Question: In WPF, I can add whatever UI into 'ListBoxItem's by providing the 'ListBox' with an 'ItemTemplate':
'''
<ListBox ItemsSource="{Binding}">
<ListBox.ItemTemplate>
<DataTemplate>
<Border BorderThickness="1" BorderBrush="Gray" CornerRadius="8" Padding="4,0,4,0">
<Grid>
<Grid.ColumnDefinitions>
<ColumnDefinition Width="50"/>
<ColumnDefinition/>
</Grid.ColumnDefinitions>
<Grid.RowDefinitions>
<RowDefinition/>
<RowDefinition/>
<RowDefinition/>
</Grid.RowDefinitions>
<CheckBox Grid.Column="1" Content="Is Active Customer" IsChecked="{Binding IsActive}"/>
<Label Content="Id:" Grid.Row="1" HorizontalAlignment="Right"/>
<Label Content="Name:" Grid.Row="2" HorizontalAlignment="Right"/>
<TextBox Text="{Binding Id}" Grid.Row="1" Grid.Column="1"/>
<TextBox Text="{Binding Name}" Grid.Row="2" Grid.Column="1"/>
</Grid>
</Border>
</DataTemplate>
</ListBox.ItemTemplate>
</ListBox>
'''
Results in:

Is there any way to achieve the same in Windows Forms?
1 - Is there any way to achieve the same in Windows Forms, all while maintaining 'separation of concerns' between the 'View' and the 'Application Logic' in such a way that if I later wanted to completely redefine the 'View', I wouldn't have to refactor the entire application?
2 - Does winforms support databinding in such a way that each of my 'ListBoxItems' can be bound to a complex 'Entity', eventually including an intermediate type conversion from Model data to UI data and back, in such a way that I don't have to write tons of boilerplate code to populate the view and then pass the UI values back into the Model in order to save?
3 - What if I wanted to introduce 'Animations' in such a way that the currently 'SelectedItem' would animatedly expand itself into some kind of "Row Details" mode, where you can see a lot of additional information?
4 - Does winforms support 'UI Virtualization' in such a way that if I have, say 1 million items it doesn't take a lifetime to load the UI, and only render what's visible on screen?
5 - Say I wanted to introduce complex graphics to the equation. Is winforms rendering hardware-accelerated?
6 - How do I make all this 'Resolution Independent' in such a way that the ListBox and all its contents stretch to the available window size in order to leverage larger screens while maintaining compatibility with smaller ones?
7 - It's been suggested to use the 'ListView' control instead of a regular 'ListBox', does the 'ListView' provide the ability to add ANY UI into it? can I add Videos for example for each item? or a complex Master/Detail template with Save and edit Buttons?
8 - Does winforms provide a consistent and adequate <URL> that enables the creation of high-fidelity WYSIWYG documents and other types of rich content?
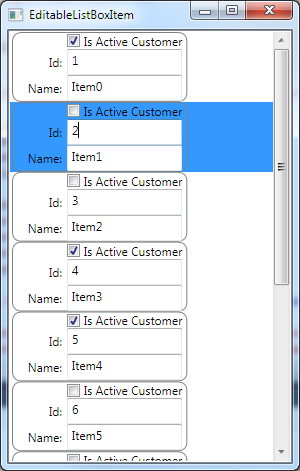
Answer: To answer the overarching question - how to do this in WinForms - I'd suggest the following:
1. Use a WPF ListBox in your WinForms application, wrapped in an ElementHost. This has its own issues, but I think it's the cleanest way to get the desired effect. if that doesn't fit the bill, then
2. Use a third party control suite that has components which support this (Infragistics and DevExpress both do).
3. Spin your own derived ListBox control that overrides paint, etc to render the desired content.
To your individual questions:
1. Is there any way to achieve the same in Windows Forms, all while maintaining separation of concerns between the View and the Application Logic in such a way that if I later wanted to completely redefine the View, I wouldn't have to refactor the entire application? In the past, I've used the MVP (model-view-presenter) paradigm with Windows Forms. It works for separating the view from the business logic, albeit not as cleanly as an MVVM approach with WPF. The best advice I can give is: don't put business logic in event handlers.
2. Does winforms support databinding in such a way that each of my ListBoxItems can be bound to a complex Entity, eventually including an intermediate type conversion from Model data to UI data and back, in such a way that I don't have to write tons of boilerplate code to populate the view and then pass the UI values back into the Model in order to save? No. Windows Forms databinding does not support complex data binding. You could implement something yourself via ICustomTypeDescriptor or IBindingSource that can take complex paths and evaluate them for binding purposes...but nothing exists out of the box for this.
3. What if I wanted to introduce Animations in such a way that the currently SelectedItem would animatedly expand itself into some kind of "Row Details" mode, where you can see a lot of additional information? You'd have to roll your own Windows Forms ListBox and ListBoxItems and override the paint operations.
4. Does winforms support UI Virtualization in such a way that if I have, say 1 million items it doesn't take a lifetime to load the UI, and only render what's visible on screen? Not out of the box, but some third party control suites have components that support types of virtualization...but not at all in the same way WPF does.
5. Say I wanted to introduce complex graphics to the equation. Is winforms rendering hardware-accelerated? Windows Forms is based on GDI+. GDI+ is not hardware accelerated: Windows Forms very slow under Windows7?
6. How do I make all this Resolution Independent in such a way that the ListBox and all its contents stretch to the available window size in order to leverage larger screens while maintaining compatibility with smaller ones? You can use Docking and Anchoring in Windows Forms to accomplish this. Or you can add custom event handlers to perform appropriate layout adjustments based on resolution and Window size.
7. It's been suggested to use the ListView control instead of a regular ListBox, does the ListView provide the ability to add ANY UI into it? can I add Videos for example for each item? or a complex Master/Detail template with Save and edit Buttons? This is simplifying...but a ListView is simply a ListBox that supports multiple view types. It is also more limited in terms of databinding. http://blog.gfader.com/2008/09/winforms-listbox-vs-listview.html.
8. Does winforms provide a consistent and adequate [Document Model][2] that enables the creation of high-fidelity WYSIWYG documents and other types of rich content? No. Not at all. Not even a little bit.
In short, if it's an acceptable solution, I'd wrap your WPF ListView in an ElementHost and call it a day.